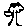
Label: tree